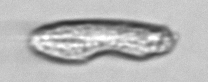
Label: Katodinium_or_Torodinium